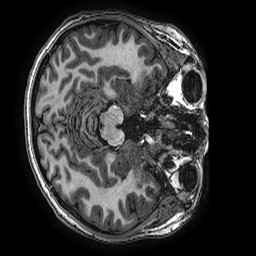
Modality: T1w
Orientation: axial
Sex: female
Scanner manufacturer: ge
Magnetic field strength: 3 T
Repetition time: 0.00766 s
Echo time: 0.003476 s